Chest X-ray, PA view. Patient: 42 years old, sex M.
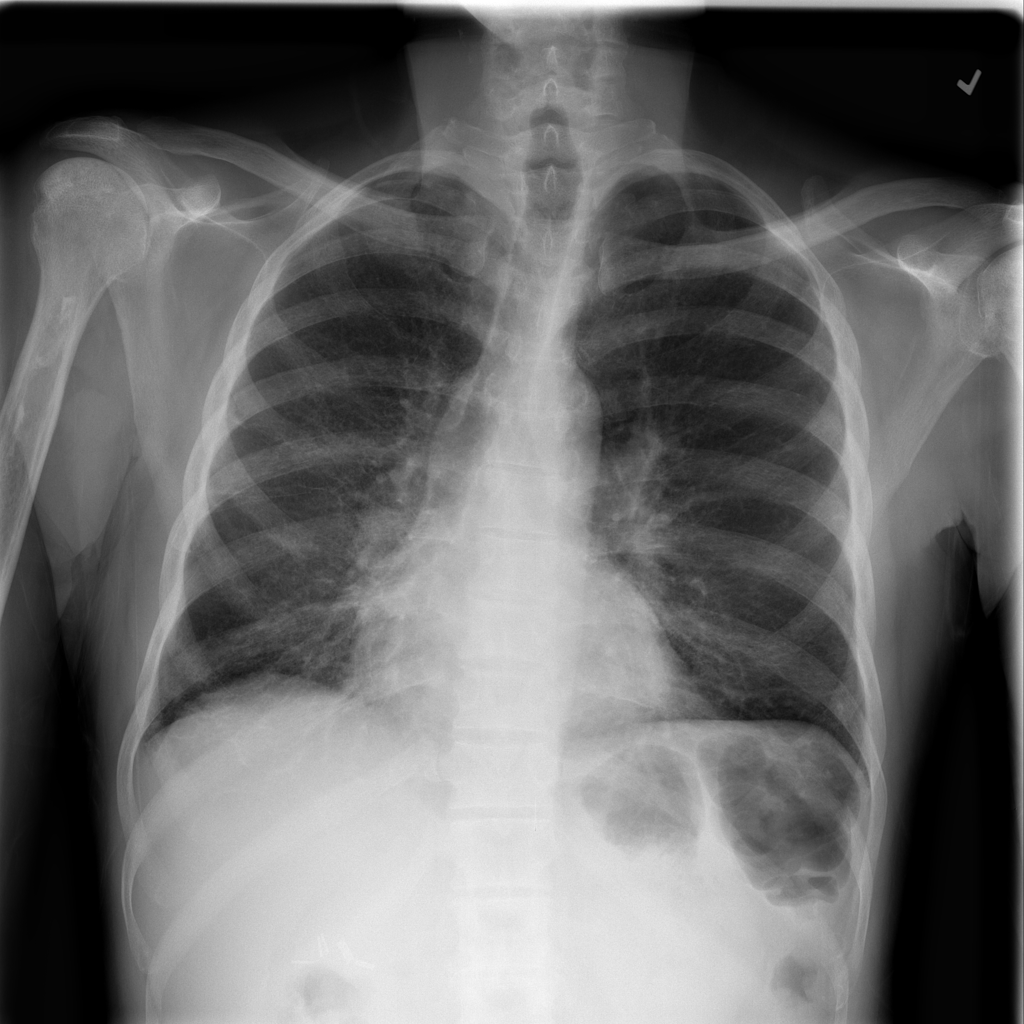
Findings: Nodule